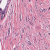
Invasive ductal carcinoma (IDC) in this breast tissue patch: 1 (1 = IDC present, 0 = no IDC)